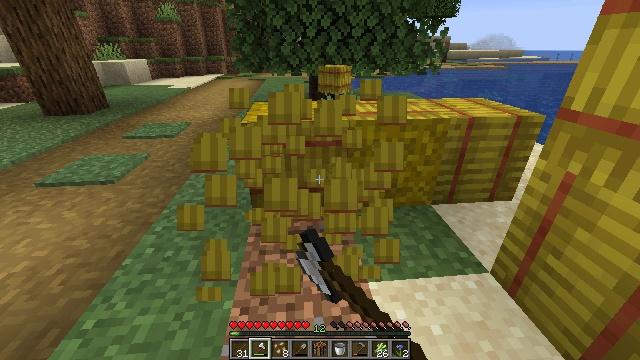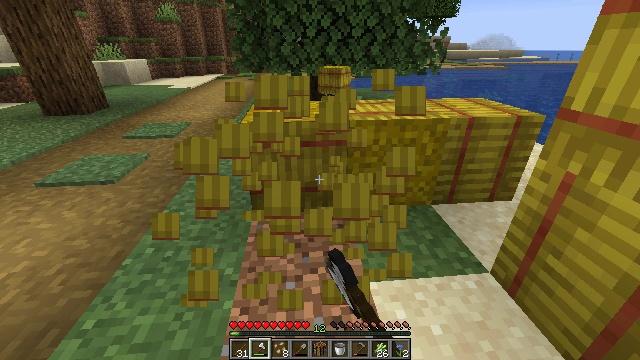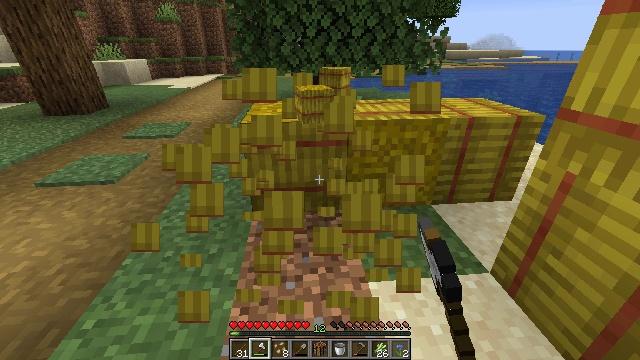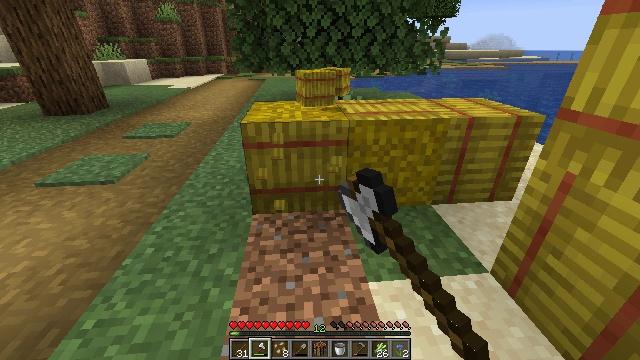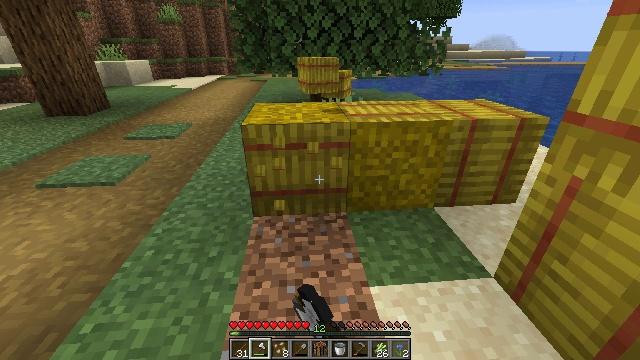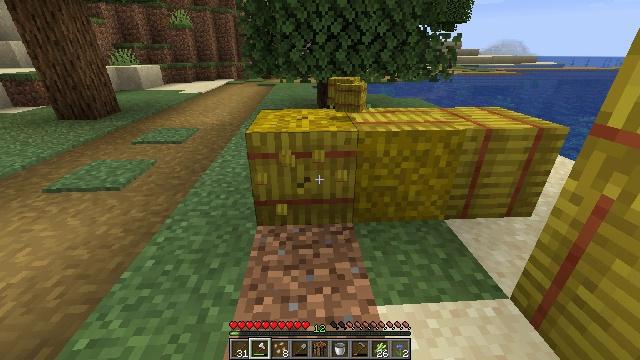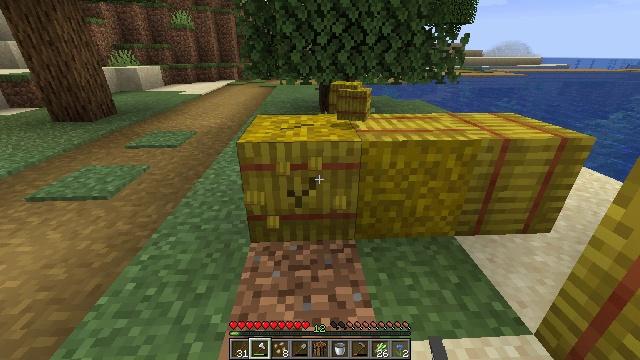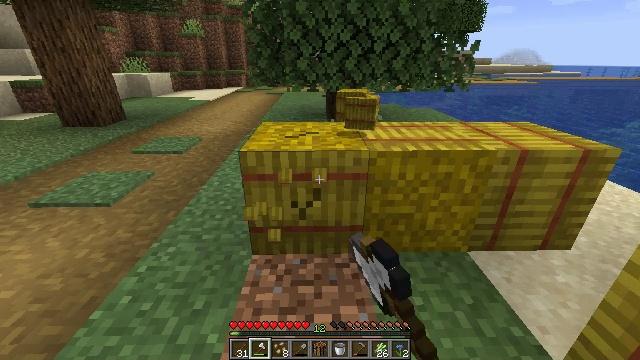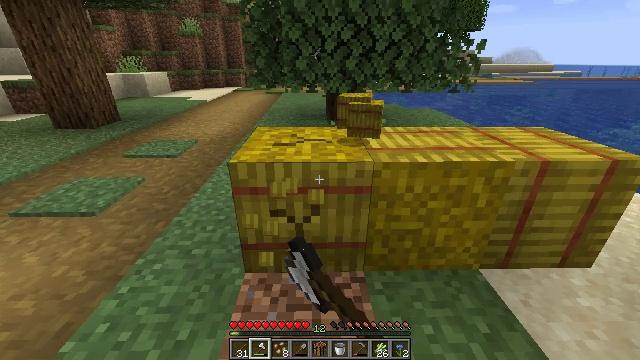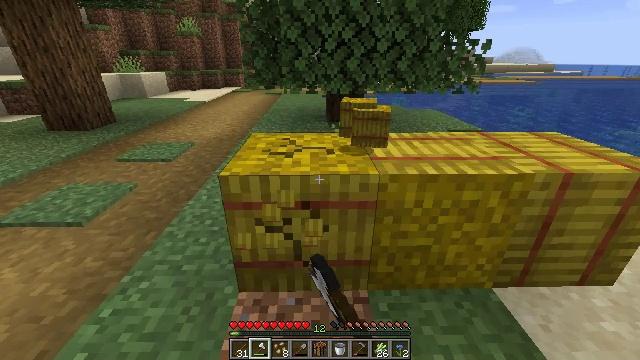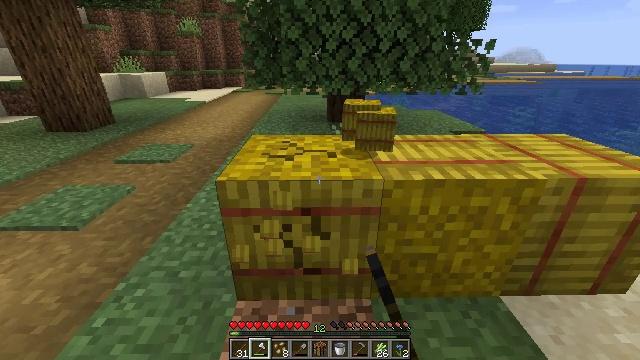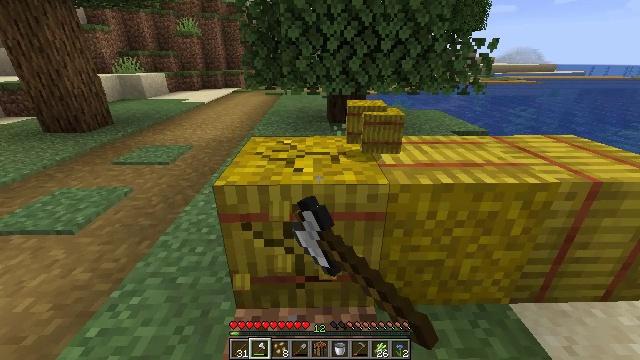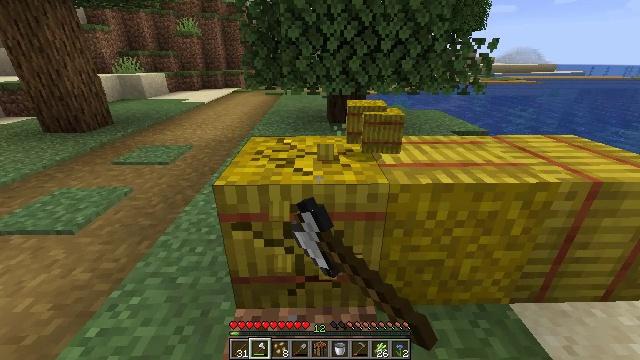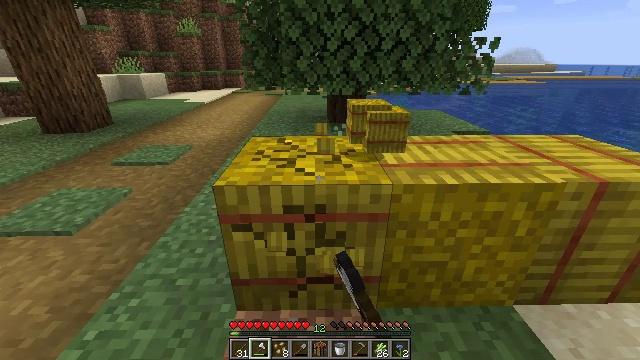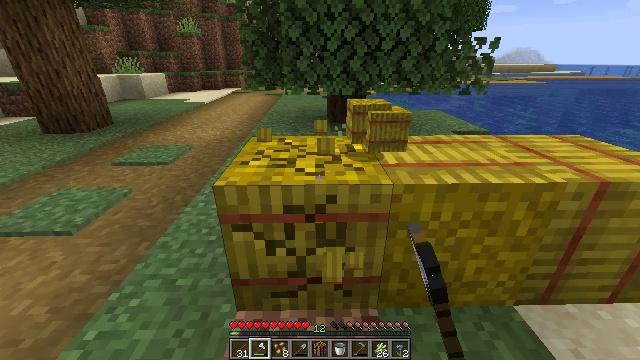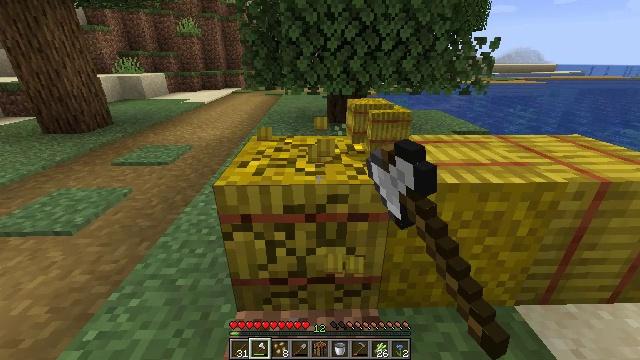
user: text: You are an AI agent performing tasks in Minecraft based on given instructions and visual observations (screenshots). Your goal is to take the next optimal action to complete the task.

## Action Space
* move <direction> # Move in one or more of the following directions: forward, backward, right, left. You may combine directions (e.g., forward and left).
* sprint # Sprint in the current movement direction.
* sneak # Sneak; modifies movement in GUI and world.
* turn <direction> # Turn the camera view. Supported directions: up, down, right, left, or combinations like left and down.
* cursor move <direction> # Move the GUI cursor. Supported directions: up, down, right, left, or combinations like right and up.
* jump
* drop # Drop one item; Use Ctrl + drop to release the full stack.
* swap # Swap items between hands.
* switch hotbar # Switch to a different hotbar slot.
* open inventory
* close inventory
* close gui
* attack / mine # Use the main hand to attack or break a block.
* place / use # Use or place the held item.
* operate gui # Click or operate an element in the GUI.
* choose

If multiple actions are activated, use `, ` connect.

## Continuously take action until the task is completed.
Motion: motion action
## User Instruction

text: Gather hay blocks from the farm.
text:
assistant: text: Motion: attack / mine
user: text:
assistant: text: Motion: attack / mine
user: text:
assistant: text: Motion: attack / mine
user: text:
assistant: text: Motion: move forward, attack / mine
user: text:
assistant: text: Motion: move forward, turn left, attack / mine
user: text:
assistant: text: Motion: move forward, attack / mine
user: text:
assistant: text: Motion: move forward, turn left and up, attack / mine
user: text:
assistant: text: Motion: move forward, attack / mine
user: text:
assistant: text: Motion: attack / mine
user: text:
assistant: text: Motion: attack / mine
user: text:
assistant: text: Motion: attack / mine
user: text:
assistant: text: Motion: attack / mine
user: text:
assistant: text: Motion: attack / mine
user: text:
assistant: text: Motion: attack / mine
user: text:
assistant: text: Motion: attack / mine
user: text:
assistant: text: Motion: attack / mine
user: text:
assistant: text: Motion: attack / mine
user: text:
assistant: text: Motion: attack / mine
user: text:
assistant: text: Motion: attack / mine
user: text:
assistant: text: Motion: attack / mine
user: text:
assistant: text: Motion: attack / mine
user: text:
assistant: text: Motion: attack / mine
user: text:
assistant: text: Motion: attack / mine